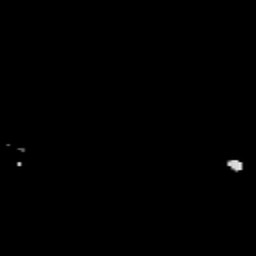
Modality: T2w
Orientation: sagittal
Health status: healthy
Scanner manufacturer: siemens
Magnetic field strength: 3 T
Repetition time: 12 s
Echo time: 0.092 s